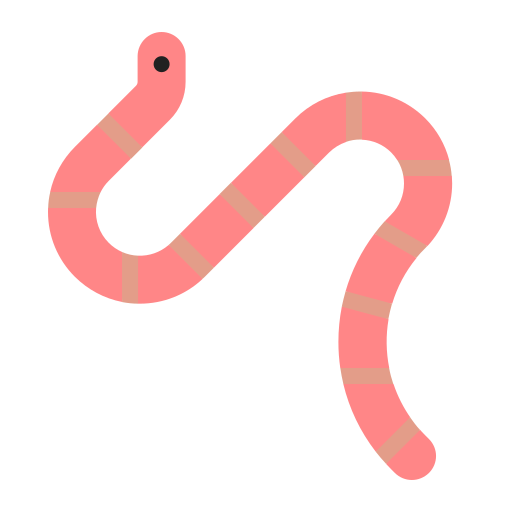
worm flat